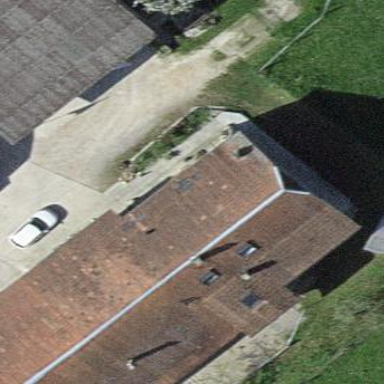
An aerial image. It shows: Farm building.